Question: I'm using the following JS code to draw a 16-sided polygon:
'''
context.beginPath();
var x_offset = 350;
var y_offset = 350;
var sides = 16;
var r = 300;
context.strokeStyle = "#000000";
for (i = 0; i < (sides); i++) {
x = x_offset + (r * Math.cos(2 * Math.PI * i / sides));
y = y_offset + (r * Math.sin(2 * Math.PI * i / sides));
context.moveTo(x, y);
x = x_offset + (r * Math.cos(2 * Math.PI * (i+1) / sides));
y = y_offset + (r * Math.sin(2 * Math.PI * (i+1) / sides));
context.lineTo(x, y);
}
context.stroke();
'''
This is working fine, except that I want the polygon to have a 'flat' sides (top, bottom, left, right). In the picture below you see 2 polygons: the polygon with the red background color is what I want to achieve, the transparent polygon is the one generated by the code above.
how can I generate a polygon with flat sides like the red one? Do I need to do a context.rotate()? I would prefer not too, to avoid all the translate() stuff.

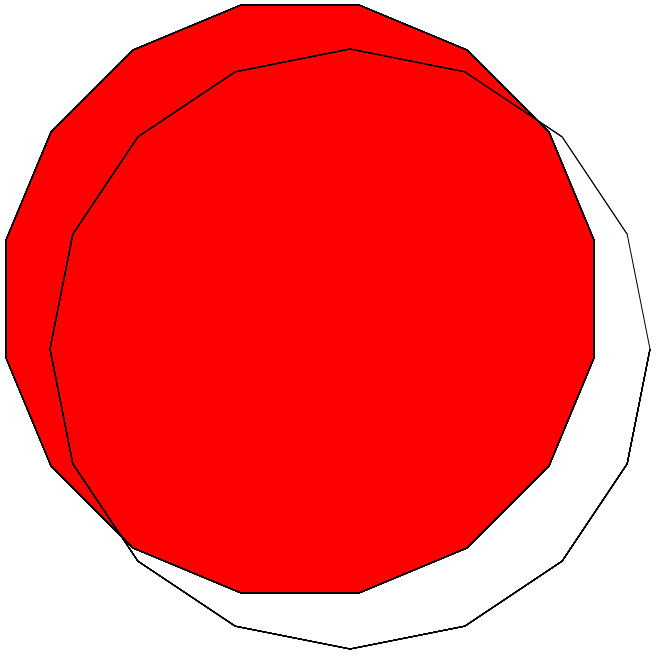
Answer: You can just rotate by half of the stepping angle
'''
context.beginPath();
for (var i = 0; i < sides; i++) {
var angle = 2 * Math.PI * (i + 0.5) / sides;
var x = x_offset + (r * Math.cos(angle));
var y = y_offset + (r * Math.sin(angle));
if (i == 0) context.moveTo(x, y);
else context.lineTo(x, y);
}
context.closePath();
'''
I made some minor changes like using local variables and factoring out the angle computation (the added 0.5 is what is needed to have a vertical side).
Note that the polygon will have also horizontal sides only if the number of sides is a multiple of 4.